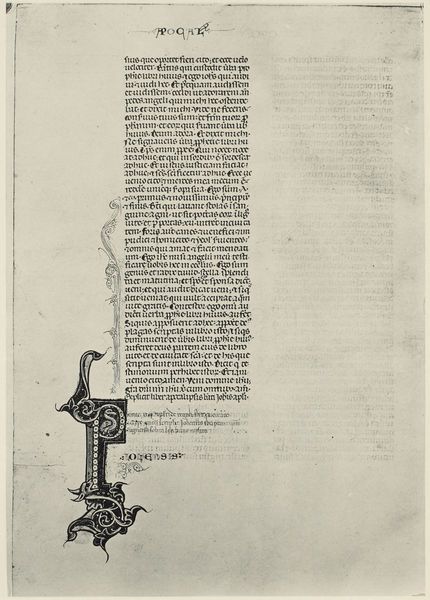
Titel: Manfredi-Bibel aus der Vatikanischen Bibliothek/ codice membranaceo / Manfredbibel
Institution: Rom, Vatikanische Bibliothek
Schlagwörter: weiß, schwarz, ornament, alt, bibel, kirche, blatt, gotik, holzschnitt, schrift, papier, bogen, spalten, verzierung, deutsch, foto, punkte, buch, druck, seite, illustration, schwarzweiß, text, buchstabe, buchstaben, initiale, schlange, kopie, buchdruck, buchseite, weß, absatz, schnecke, block, abdruck, fraktur, altdeutsch, handschrift, wort, schwach, kapitel, latein, lateinisch, wörter, initial, buchmalerei, spalte, majuskel, seriendruck, codex, satz, abschnitt, manuskript, minuskel, kapital, altschrift, unerkenntlich, i, p, historischer text